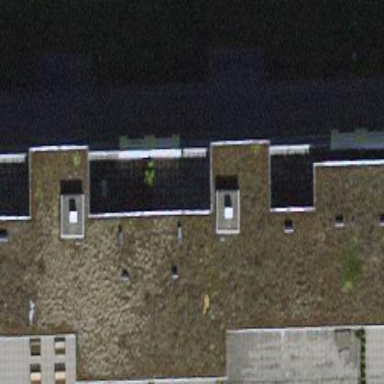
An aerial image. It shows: Flat-roofed apartment building.